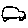
Label: car